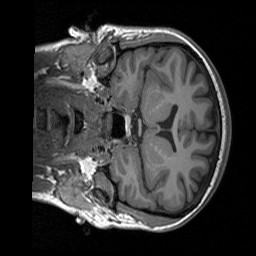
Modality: T1w
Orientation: coronal
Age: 19
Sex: female
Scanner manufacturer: siemens
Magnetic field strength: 3 T
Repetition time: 1.9 s
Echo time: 0.00252 s